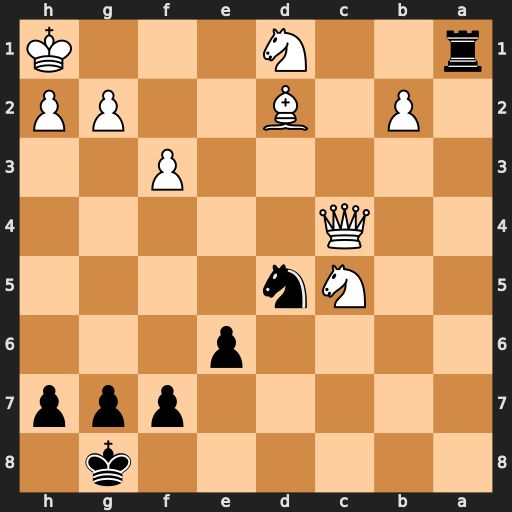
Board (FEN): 6k1/5ppp/4p3/2Nn4/2Q5/5P2/1P1B2PP/r2N3K
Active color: b
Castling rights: -
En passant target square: -
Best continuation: Rxd1+ Be1 Rxe1+ Qf1 Rxf1#